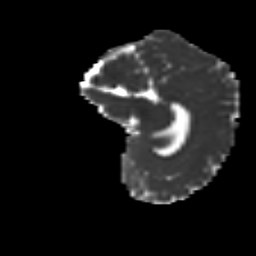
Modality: MD
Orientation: sagittal
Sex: male
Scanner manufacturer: siemens
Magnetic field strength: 3 T
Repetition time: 5 s
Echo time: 0.071 s